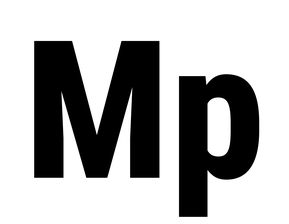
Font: Roboto_Condensed_ExtraBold